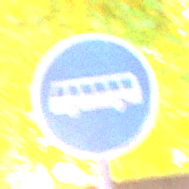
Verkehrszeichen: Busssonderstreifen
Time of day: Night
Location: Outdoor (Urban)
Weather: PartlyCloudy
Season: NotSpecified
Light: Natural